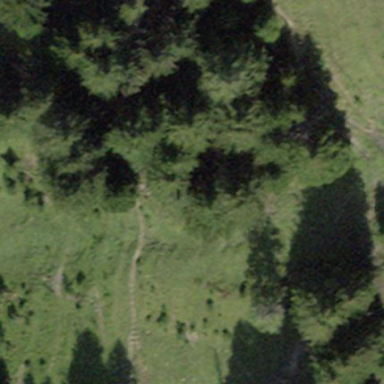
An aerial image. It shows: Forest area.